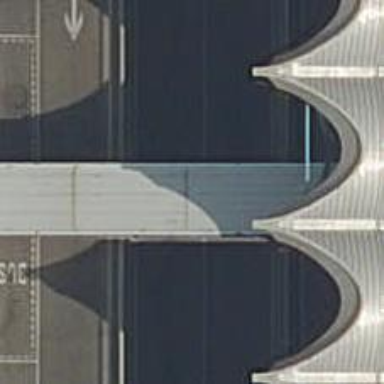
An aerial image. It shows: Airport gate.